Interaction volume radius: 5 \u00c5
Interaction volume height: 15 \u00c5
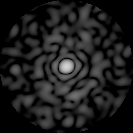
Disorder parameter: 0.8855